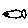
Label: fish